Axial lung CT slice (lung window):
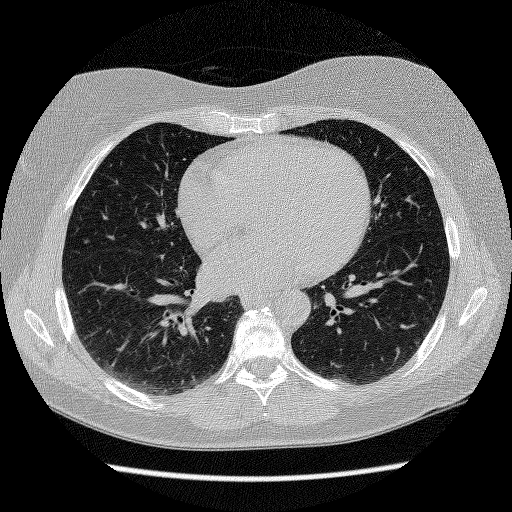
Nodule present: no